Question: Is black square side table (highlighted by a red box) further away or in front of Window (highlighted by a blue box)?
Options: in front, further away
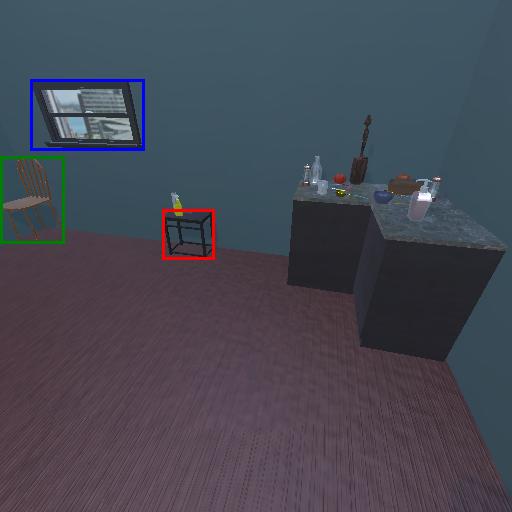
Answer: in front